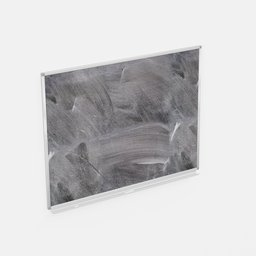
Label: decoration